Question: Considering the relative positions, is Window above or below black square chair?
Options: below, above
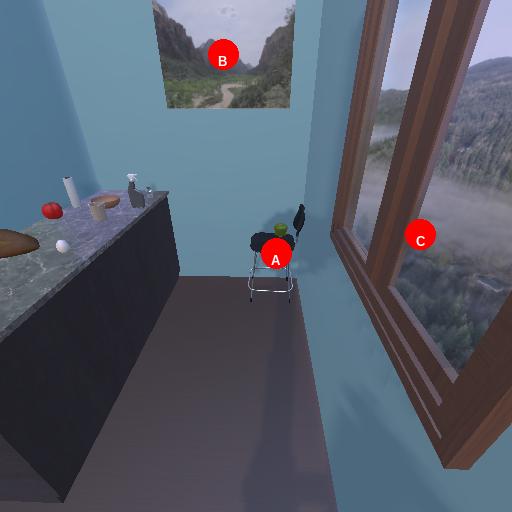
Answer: below